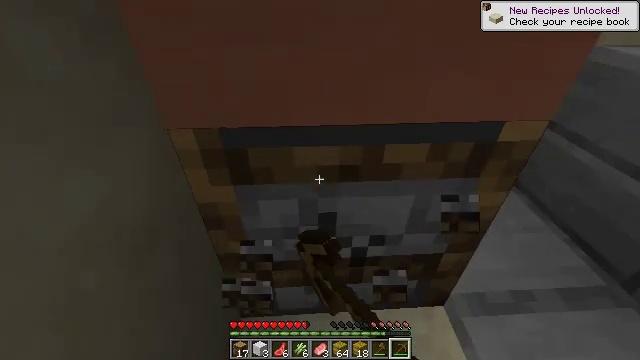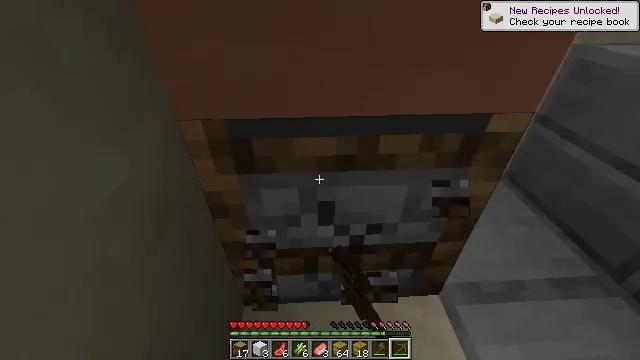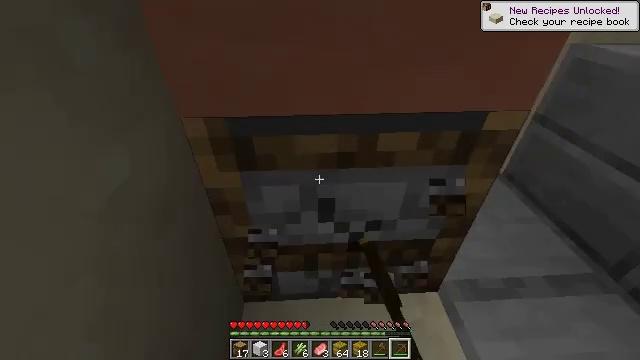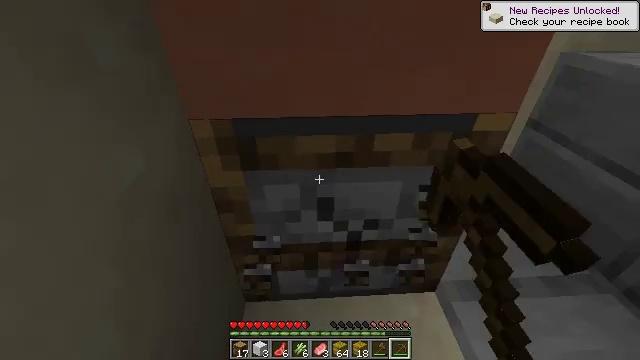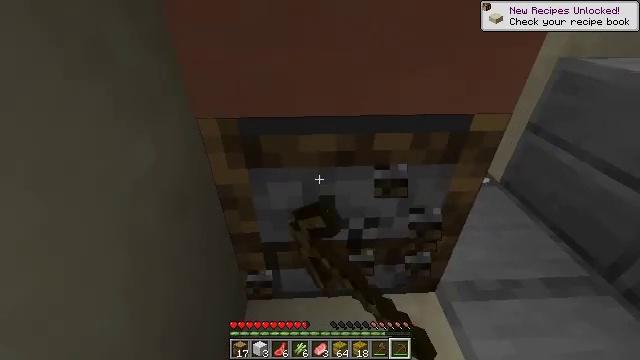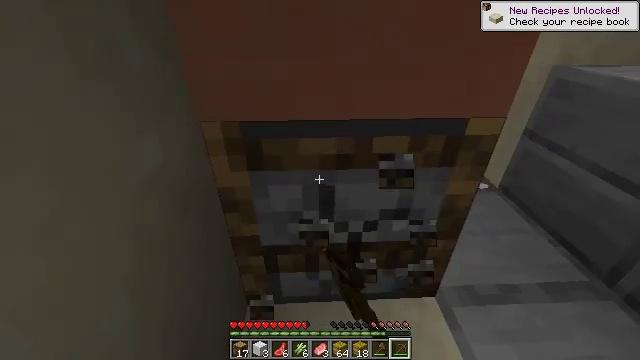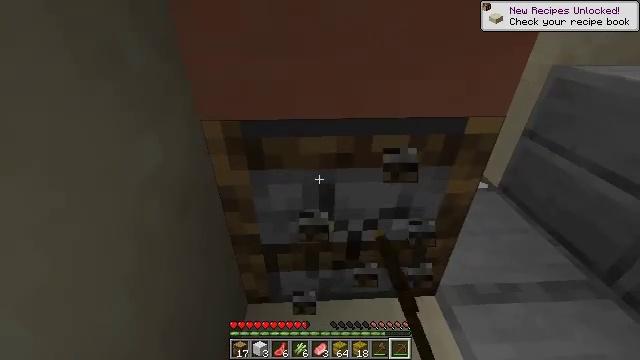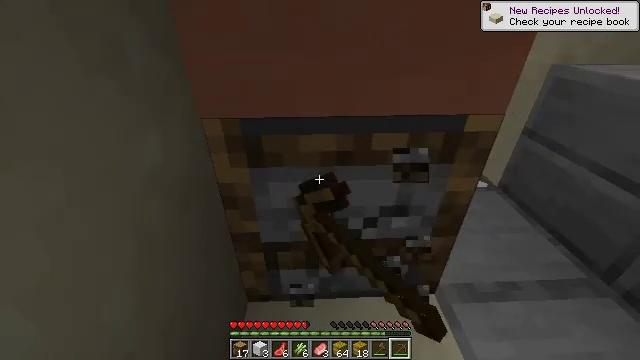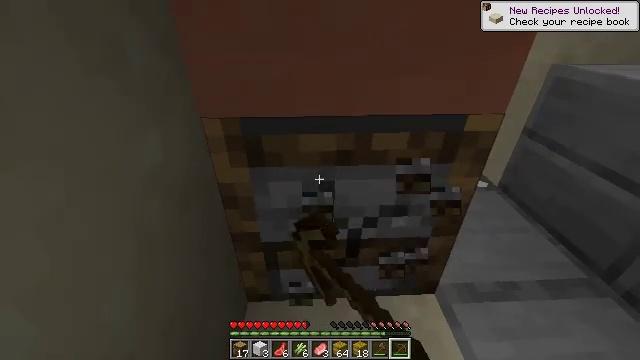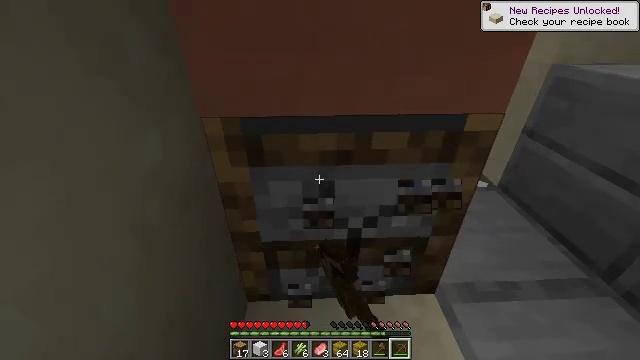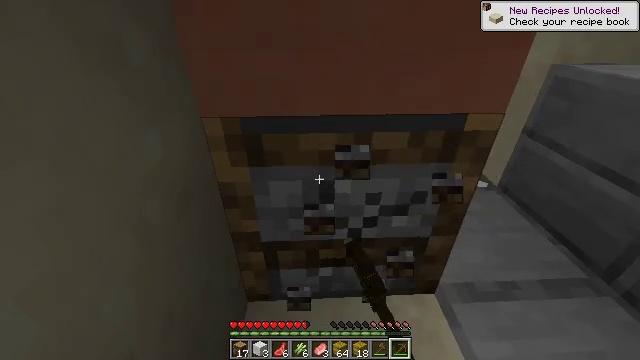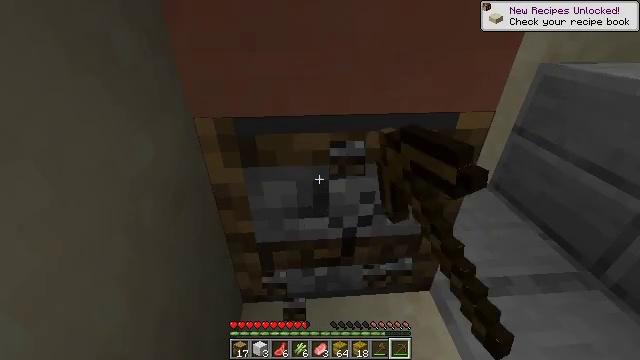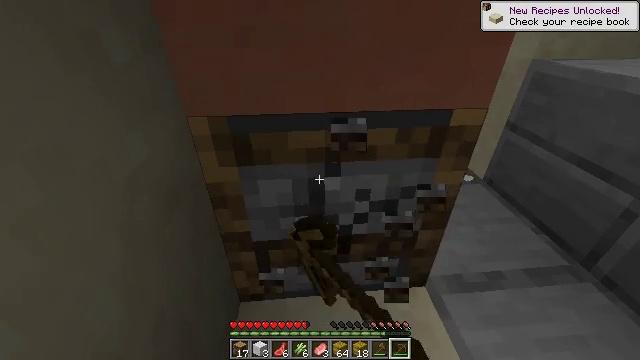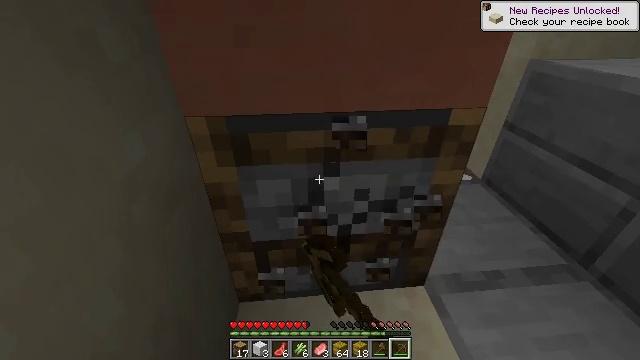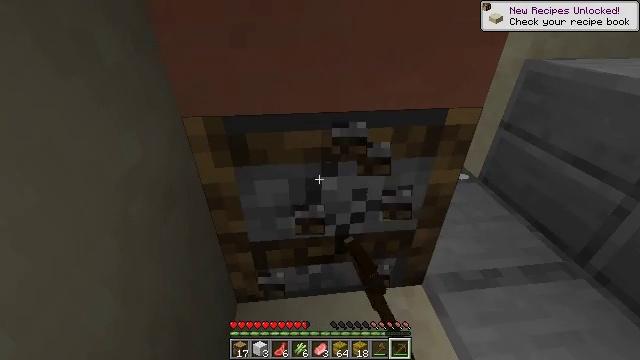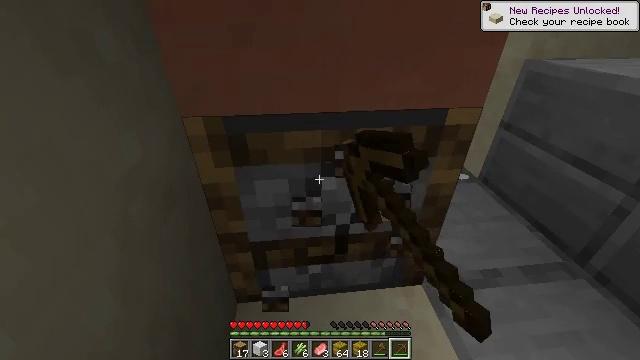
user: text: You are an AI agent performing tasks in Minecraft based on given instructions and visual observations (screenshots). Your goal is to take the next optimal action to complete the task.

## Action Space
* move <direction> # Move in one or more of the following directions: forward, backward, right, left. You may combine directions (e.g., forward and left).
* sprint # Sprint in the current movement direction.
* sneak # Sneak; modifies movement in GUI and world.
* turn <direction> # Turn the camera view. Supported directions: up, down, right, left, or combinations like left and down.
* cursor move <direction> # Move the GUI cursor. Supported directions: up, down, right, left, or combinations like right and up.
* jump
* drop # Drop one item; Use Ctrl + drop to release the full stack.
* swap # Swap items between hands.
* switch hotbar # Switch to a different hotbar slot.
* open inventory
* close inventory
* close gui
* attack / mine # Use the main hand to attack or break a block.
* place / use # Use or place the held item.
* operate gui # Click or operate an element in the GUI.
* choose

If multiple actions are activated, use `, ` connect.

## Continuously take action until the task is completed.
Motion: motion action
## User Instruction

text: Left-click on the smoker to mine it.
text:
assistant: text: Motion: move back, sneak, attack / mine
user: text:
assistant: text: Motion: move back, sneak, attack / mine
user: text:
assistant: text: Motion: sneak, turn up, attack / mine
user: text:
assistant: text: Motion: sneak, turn up, attack / mine
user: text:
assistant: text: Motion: sneak, turn up, attack / mine
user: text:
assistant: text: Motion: sneak, attack / mine
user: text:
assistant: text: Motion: sneak, attack / mine
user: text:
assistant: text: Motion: sneak, attack / mine
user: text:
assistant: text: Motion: sneak, attack / mine
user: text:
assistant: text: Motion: sneak, attack / mine
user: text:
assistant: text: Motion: sneak, turn right, attack / mine
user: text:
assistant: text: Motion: sneak, turn right, attack / mine
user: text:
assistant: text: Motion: sneak, attack / mine
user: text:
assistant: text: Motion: sneak, attack / mine
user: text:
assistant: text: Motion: sneak, attack / mine
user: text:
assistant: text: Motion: sneak, attack / mine
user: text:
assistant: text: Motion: sneak, attack / mine
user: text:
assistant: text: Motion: sneak, attack / mine
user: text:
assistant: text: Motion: sneak, attack / mine
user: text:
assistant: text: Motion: sneak, attack / mine
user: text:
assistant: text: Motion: sneak, attack / mine
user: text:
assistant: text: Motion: sneak, attack / mine
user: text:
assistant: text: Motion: sneak, attack / mine
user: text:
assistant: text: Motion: sneak, attack / mine
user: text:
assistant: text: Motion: sneak, attack / mine
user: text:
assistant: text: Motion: sneak, attack / mine
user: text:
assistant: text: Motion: sneak, attack / mine
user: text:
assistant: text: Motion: sneak, attack / mine
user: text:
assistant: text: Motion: sneak, attack / mine
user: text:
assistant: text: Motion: sneak, attack / mine